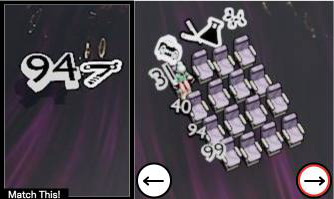
Task: seats
Answer: no